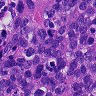
Metastatic tissue present: yes